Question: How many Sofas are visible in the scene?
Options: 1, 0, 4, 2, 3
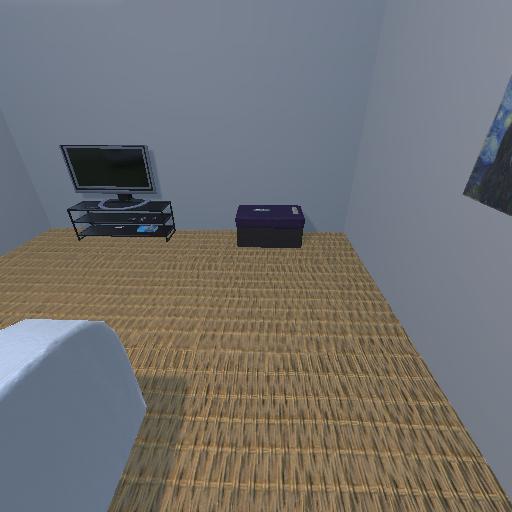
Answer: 1